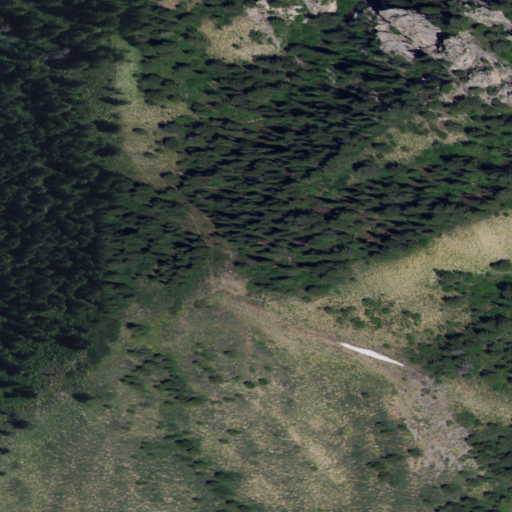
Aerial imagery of mountain in Idaho named Twin Peaks containing evergreen forest, shrub, and deciduous forest